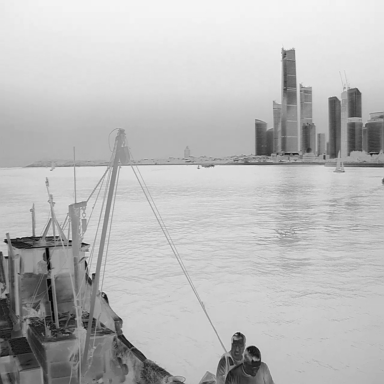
There are four objects shown in the infrared image, including a container_ship, two sailboats, and a bulk_carrier.